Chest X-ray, PA view. Patient: 29 years old, sex M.
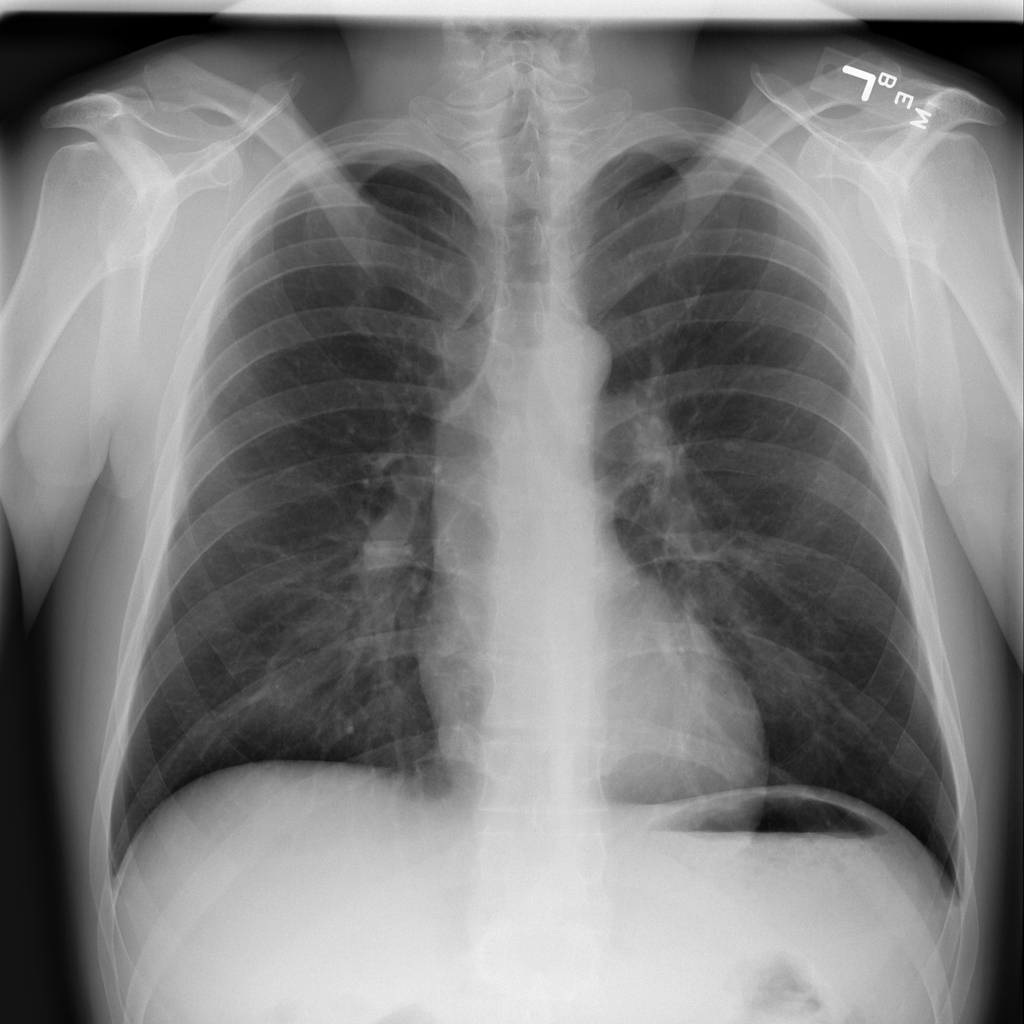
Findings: No Finding